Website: bh-photo
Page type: address-validator
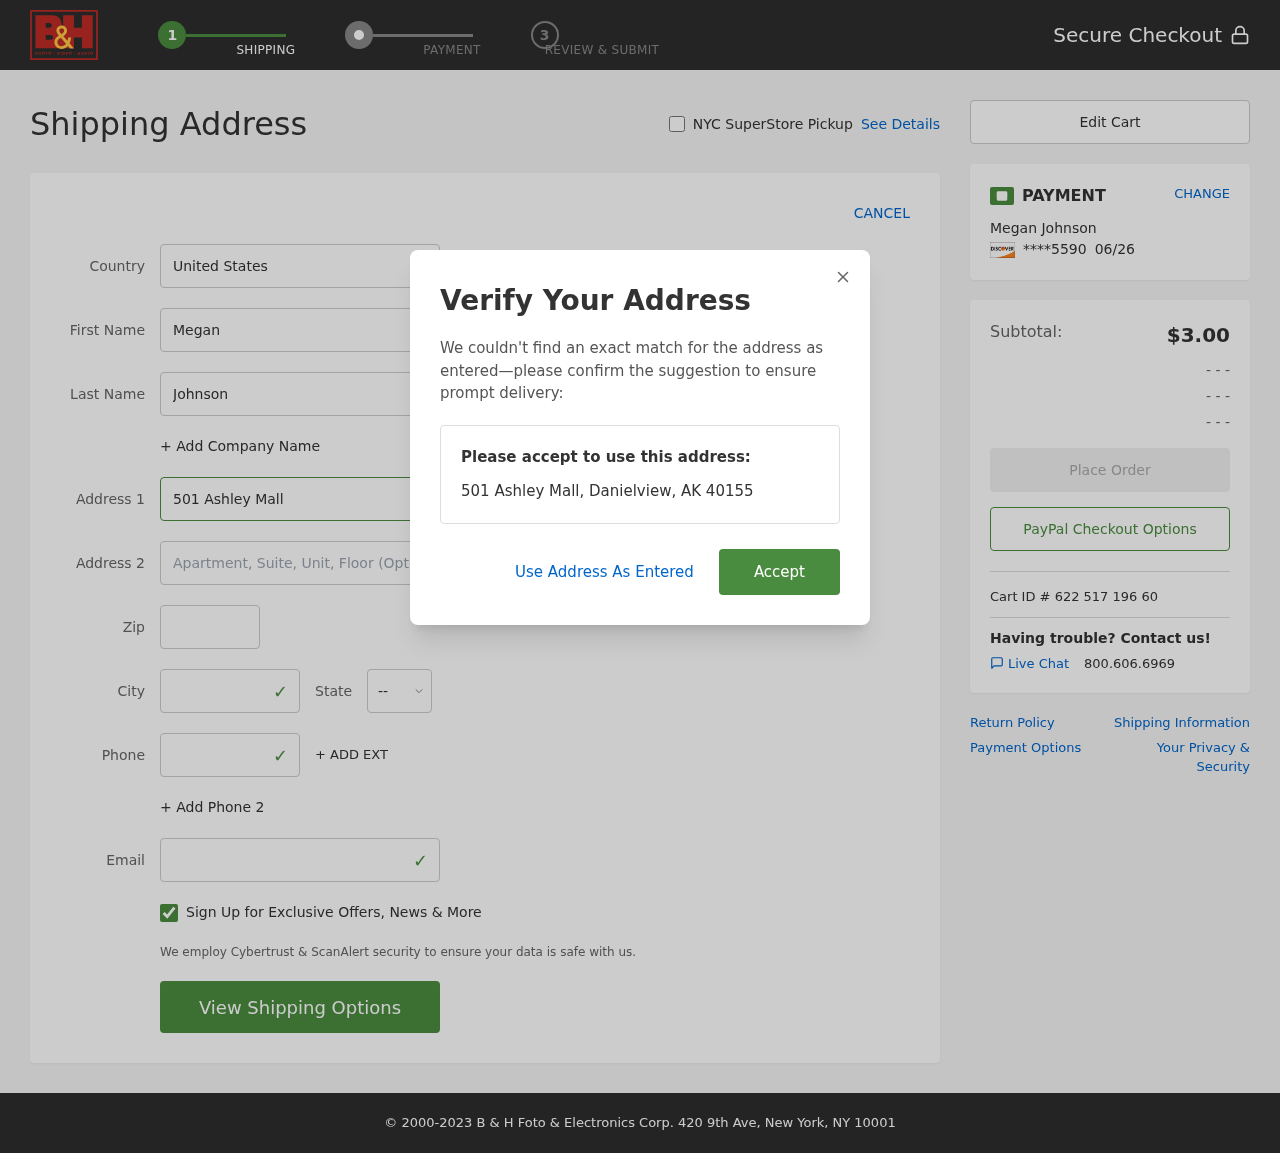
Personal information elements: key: PII_CARD_EXPIRY
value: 06/26
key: PII_CARD_LAST4
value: ****5590
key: PII_CITY
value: Danielview
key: PII_COUNTRY
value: United States
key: PII_EMAIL
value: megan.johnson@gmail.com
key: PII_FIRSTNAME
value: Megan
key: PII_FULLNAME
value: Megan Johnson
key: PII_LASTNAME
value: Johnson
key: PII_PHONE
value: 7765421028
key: PII_POSTCODE
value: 40155
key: PII_STATE_ABBR
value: AK
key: PII_STREET
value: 501 Ashley Mall
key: PII_CITY_STATE_ZIP
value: Danielview, AK 40155
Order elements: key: ORDER_SUBTOTAL
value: $3.00
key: ORDER_ID
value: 622 517 196 60